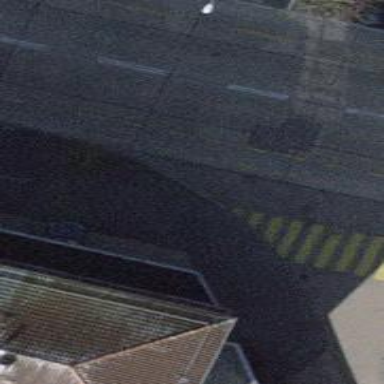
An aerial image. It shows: Kerb barrier.